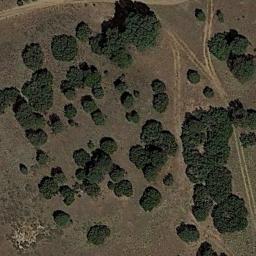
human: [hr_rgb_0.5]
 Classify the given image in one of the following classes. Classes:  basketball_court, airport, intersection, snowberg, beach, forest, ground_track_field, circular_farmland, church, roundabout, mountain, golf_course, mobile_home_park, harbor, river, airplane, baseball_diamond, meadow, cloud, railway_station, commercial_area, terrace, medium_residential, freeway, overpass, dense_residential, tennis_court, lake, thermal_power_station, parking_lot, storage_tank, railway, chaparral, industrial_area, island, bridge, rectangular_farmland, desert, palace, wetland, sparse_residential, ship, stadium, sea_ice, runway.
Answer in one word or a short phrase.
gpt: chaparral